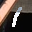
Label: 1